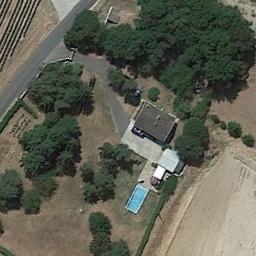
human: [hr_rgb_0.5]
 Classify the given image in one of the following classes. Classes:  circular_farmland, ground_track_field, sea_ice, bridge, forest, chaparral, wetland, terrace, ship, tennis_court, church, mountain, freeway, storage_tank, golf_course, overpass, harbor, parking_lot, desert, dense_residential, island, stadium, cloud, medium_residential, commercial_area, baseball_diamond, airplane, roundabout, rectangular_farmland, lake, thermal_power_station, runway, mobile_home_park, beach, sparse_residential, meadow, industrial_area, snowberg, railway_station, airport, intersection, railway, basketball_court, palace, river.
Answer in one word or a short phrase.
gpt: sparse_residential